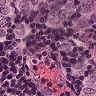
Metastatic tissue present: yes